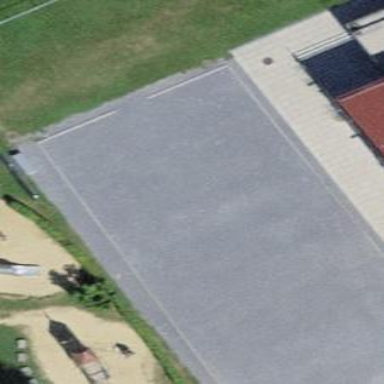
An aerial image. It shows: Pitch designated for boules game.